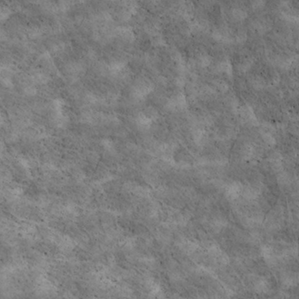
Label: non_frost